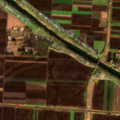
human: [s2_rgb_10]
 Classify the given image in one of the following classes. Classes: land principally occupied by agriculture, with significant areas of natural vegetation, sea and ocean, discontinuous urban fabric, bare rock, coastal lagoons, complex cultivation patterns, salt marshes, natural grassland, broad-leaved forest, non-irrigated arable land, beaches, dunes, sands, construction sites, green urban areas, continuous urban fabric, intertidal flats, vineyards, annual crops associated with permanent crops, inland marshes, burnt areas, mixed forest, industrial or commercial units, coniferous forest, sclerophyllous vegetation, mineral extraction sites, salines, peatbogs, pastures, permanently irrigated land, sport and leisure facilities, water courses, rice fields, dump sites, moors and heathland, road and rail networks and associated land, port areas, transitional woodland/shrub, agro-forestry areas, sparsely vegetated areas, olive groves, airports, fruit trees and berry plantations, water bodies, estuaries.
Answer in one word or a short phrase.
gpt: discontinuous urban fabric, non-irrigated arable land, water courses